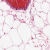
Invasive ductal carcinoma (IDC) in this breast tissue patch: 0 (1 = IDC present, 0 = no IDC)